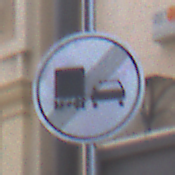
Verkehrszeichen: EndeUeberholverbotKraftfahrzeuge
Umgebung: Outdoor, Urban
Tageszeit: MorningAfternoon
Wetter: PartlyCloudy
Licht: Natural
Jahreszeit: NotSpecified
Kontrast: MediumContrast